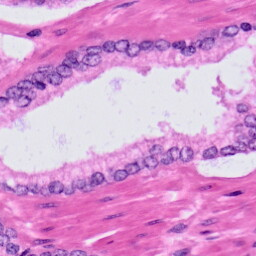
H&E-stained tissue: Prostate